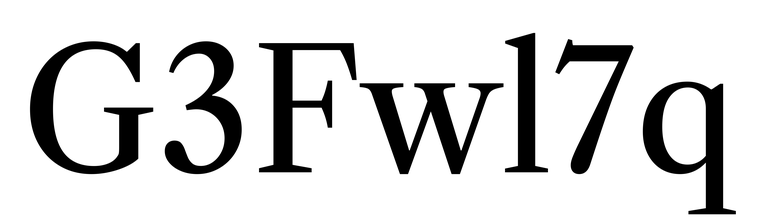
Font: LibreCaslonText_Regular